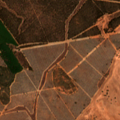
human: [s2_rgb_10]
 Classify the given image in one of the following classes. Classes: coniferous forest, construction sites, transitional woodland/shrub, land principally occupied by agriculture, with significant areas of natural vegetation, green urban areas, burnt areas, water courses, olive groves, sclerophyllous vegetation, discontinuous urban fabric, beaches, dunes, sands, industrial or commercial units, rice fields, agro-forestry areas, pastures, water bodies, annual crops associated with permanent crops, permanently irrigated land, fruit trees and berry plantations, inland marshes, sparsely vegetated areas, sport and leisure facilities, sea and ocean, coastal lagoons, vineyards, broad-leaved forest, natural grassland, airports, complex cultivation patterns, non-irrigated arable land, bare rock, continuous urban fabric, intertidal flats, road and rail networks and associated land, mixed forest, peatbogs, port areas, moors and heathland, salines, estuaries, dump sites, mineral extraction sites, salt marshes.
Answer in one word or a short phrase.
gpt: non-irrigated arable land, agro-forestry areas, broad-leaved forest, coniferous forest, transitional woodland/shrub